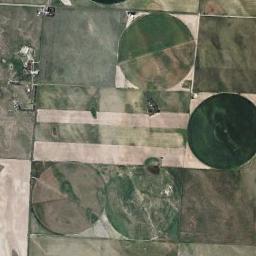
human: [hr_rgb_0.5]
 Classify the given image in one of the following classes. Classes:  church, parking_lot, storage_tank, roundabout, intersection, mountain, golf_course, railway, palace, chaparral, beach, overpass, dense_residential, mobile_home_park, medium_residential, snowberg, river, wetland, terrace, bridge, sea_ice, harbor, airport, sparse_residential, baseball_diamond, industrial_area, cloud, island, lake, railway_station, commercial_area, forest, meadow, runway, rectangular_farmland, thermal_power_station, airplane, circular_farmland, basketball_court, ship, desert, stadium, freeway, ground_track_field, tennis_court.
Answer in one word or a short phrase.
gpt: circular_farmland